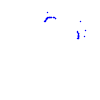
Particle: kaon